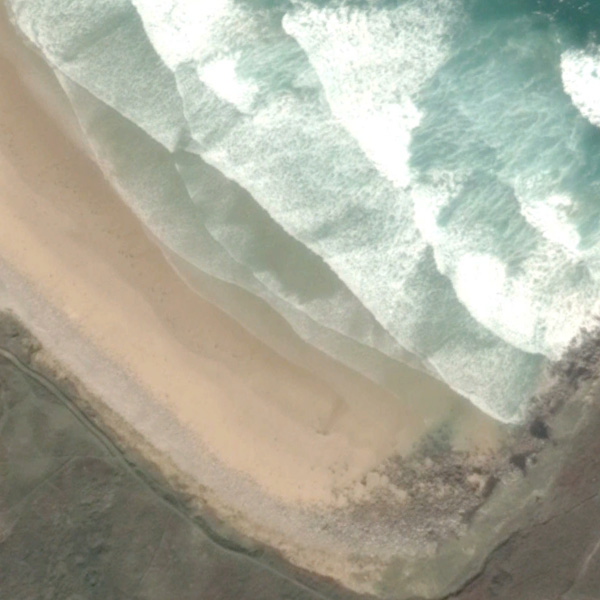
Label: Beach